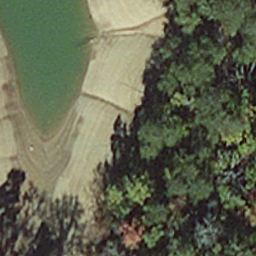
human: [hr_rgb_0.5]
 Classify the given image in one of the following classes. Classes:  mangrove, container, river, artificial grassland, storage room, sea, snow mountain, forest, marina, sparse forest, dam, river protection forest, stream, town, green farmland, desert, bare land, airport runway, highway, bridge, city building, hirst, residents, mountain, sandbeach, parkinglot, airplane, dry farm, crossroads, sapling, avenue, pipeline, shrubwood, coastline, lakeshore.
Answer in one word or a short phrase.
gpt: hirst